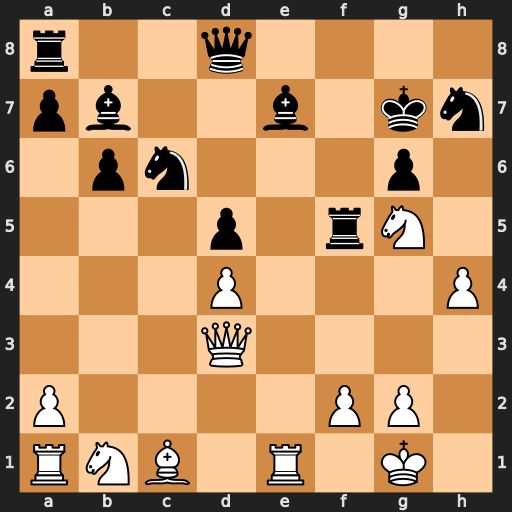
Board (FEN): r2q4/pb2b1kn/1pn3p1/3p1rN1/3P3P/3Q4/P4PP1/RNB1R1K1
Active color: w
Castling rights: -
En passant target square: -
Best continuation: Ne6+ Kh8 Nxd8